Question: Ok, I'm really struggling with this. I've tried to read various answers on StackOverflow but didn't find te solution. So here it is:
I have clients ids, and have time of operations. I also have time intervals associated with clients waiting in the queue. I want to plot lines representing the clients waiting time onto the plot where xlab: hours of operations, ylab: client.
Data:
'''
[1] "2011-05-12 08:00:00 " "2011-05-12 09:00:00 "
[3] "2011-05-12 10:00:00 " "2011-05-12 11:00:00 "
[5] "2011-05-12 12:00:00 " "2011-05-12 13:00:00 "
[7] "2011-05-12 14:00:00 " "2011-05-12 15:00:00 "
[9] "2011-05-12 16:00:00 " "2011-05-12 17:00:00 "
[11] "2011-05-12 18:00:00 " "2011-05-12 19:00:00 "
[13] "2011-05-12 20:00:00 "
'''
by the way, have two questions here:
1. is there any convinient way to store time without date? Like "19:00:00"
2. How can I create seq of time with min
'''
clients[1:10]
[1] G155 H54 G157 G158 J52 A51 C52 D52 G151 Y51
'''
Then I have time for every client:
'''
xcl[1:3,]
StartTime NextTime EndTime TrackNo
33 2011-04-29 19:15:57 2011-04-29 19:20:04 2011-04-29 19:23:13 G155
34 2011-04-29 19:16:06 2011-04-29 19:25:41 2011-04-29 19:26:13 H54
36 2011-04-29 19:45:56 2011-04-29 19:47:58 2011-04-29 19:48:42 G157
'''
So I can calc the waiting time and time of operation. I want to draw horizontal lines to represent that. How am I to do it?

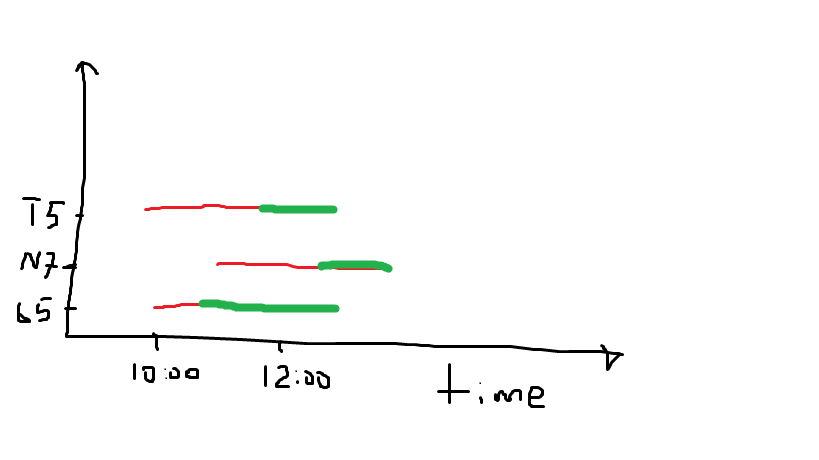
Answer: '''
DF <- read.table(text="StartTime,NextTime,EndTime,TrackNo
33,2011-04-29 19:15:57,2011-04-29 19:20:04,2011-04-29 19:23:13,G155
34,2011-04-29 19:16:06,2011-04-29 19:25:41,2011-04-29 19:26:13,H54
36,2011-04-29 19:45:56,2011-04-29 19:47:58,2011-04-29 19:48:42,G157", header=TRUE, sep=",", stringsAsFactors=FALSE)
#make datetimes POSXct objects
DF[,1:3] <- do.call(cbind.data.frame,lapply(DF[,1:3], as.POSIXct, format="%Y-%m-%d %H:%M:%S", tz="GMT"))
#discard date information
DF <- cbind(DF, do.call(cbind.data.frame,lapply(DF[,1:3], function(x) as.POSIXct(format(x, "%H:%M:%S"), format="%H:%M:%S", tz="GMT"))))
names(DF)[5:7] <- paste0(names(DF)[5:7],1)
library(ggplot2)
p <- ggplot(DF, aes(y=TrackNo, yend=TrackNo)) +
geom_segment(aes(x=StartTime1, xend=NextTime1), colour="red", size=2) +
geom_segment(aes(x=NextTime1, xend=EndTime1), colour="green", size=2) +
theme_classic(base_size=23) +
xlab("Time") +
ylab("")
print(p)
'''